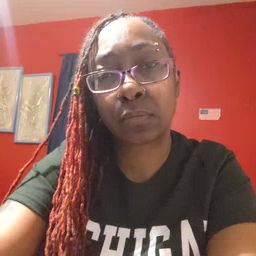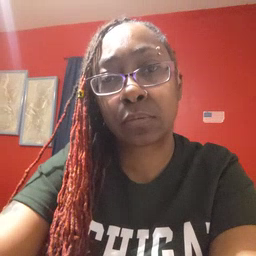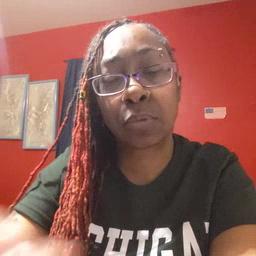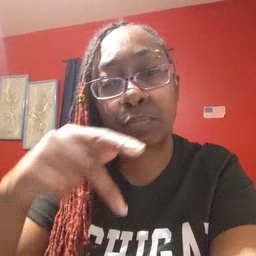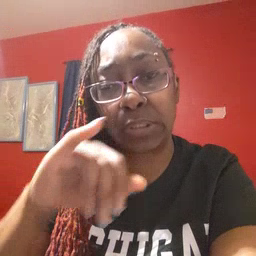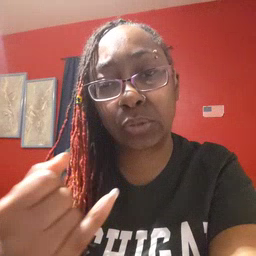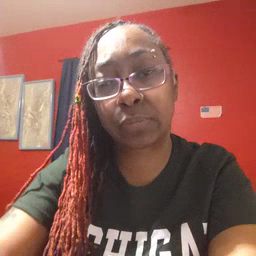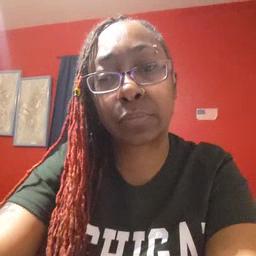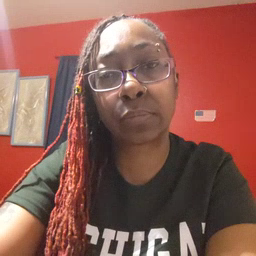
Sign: pajamas